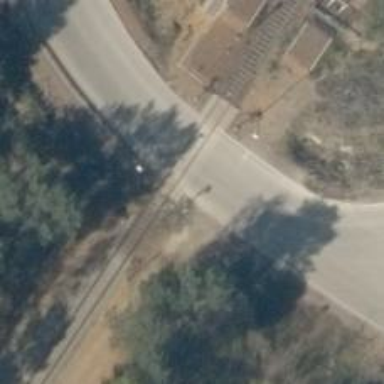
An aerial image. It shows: Level crossing along the railway.